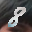
Label: 8